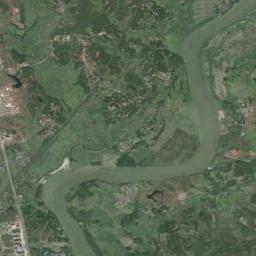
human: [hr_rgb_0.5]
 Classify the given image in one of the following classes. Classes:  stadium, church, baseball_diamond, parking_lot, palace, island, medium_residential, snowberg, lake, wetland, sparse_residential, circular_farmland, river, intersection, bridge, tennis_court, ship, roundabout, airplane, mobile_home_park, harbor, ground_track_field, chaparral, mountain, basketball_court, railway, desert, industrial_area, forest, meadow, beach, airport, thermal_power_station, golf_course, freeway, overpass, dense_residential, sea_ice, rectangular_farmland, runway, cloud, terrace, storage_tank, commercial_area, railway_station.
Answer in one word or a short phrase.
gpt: river